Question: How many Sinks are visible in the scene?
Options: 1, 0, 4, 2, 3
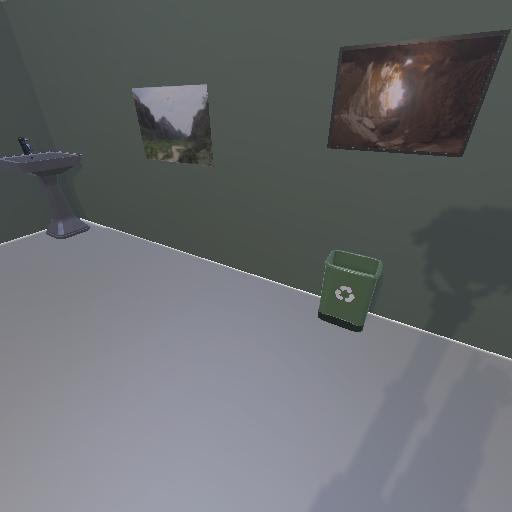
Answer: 1